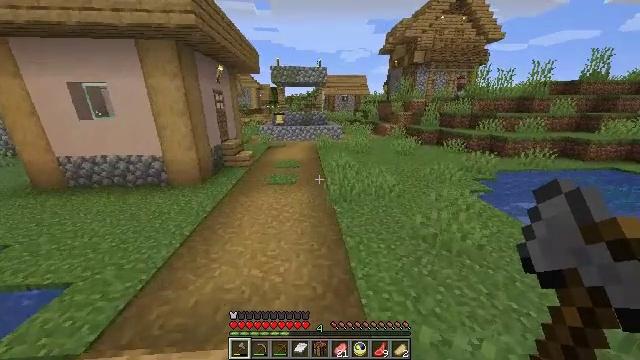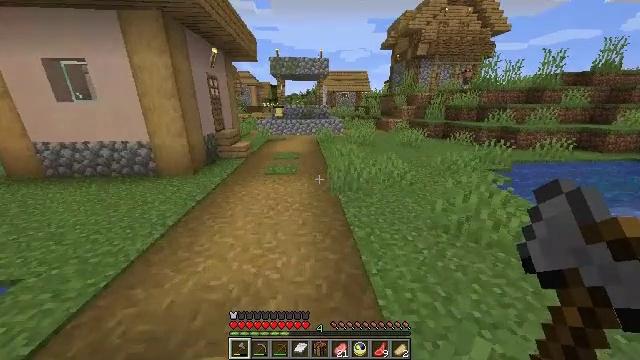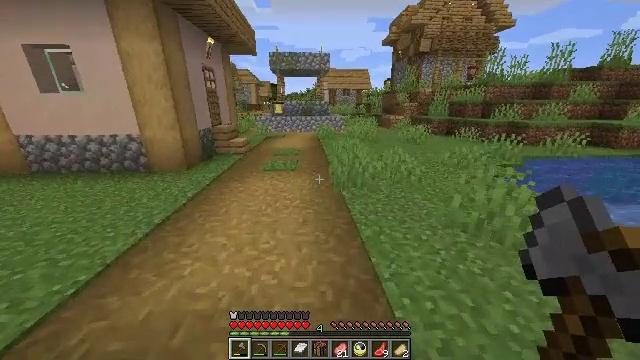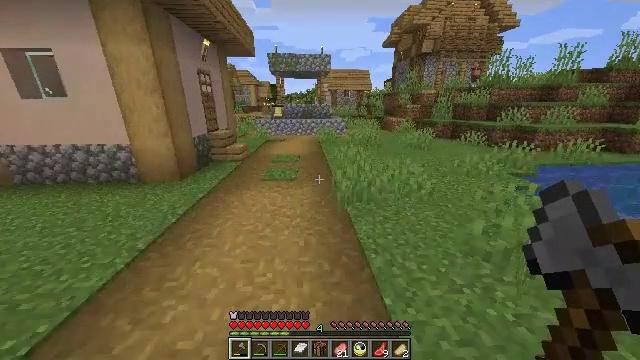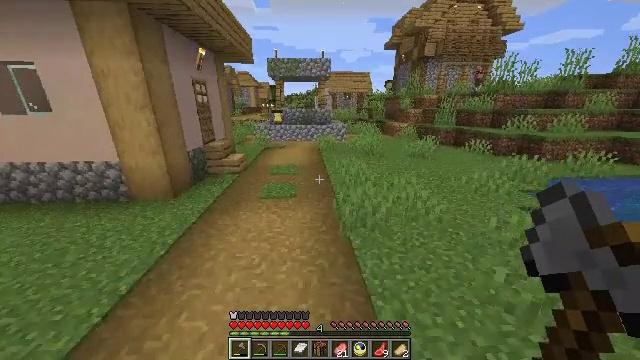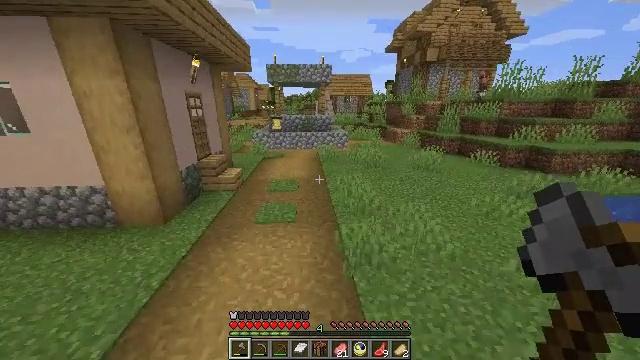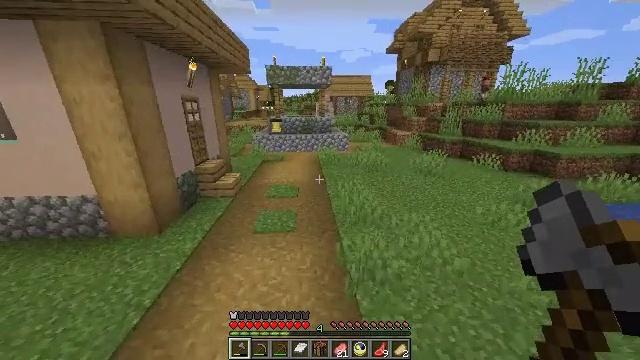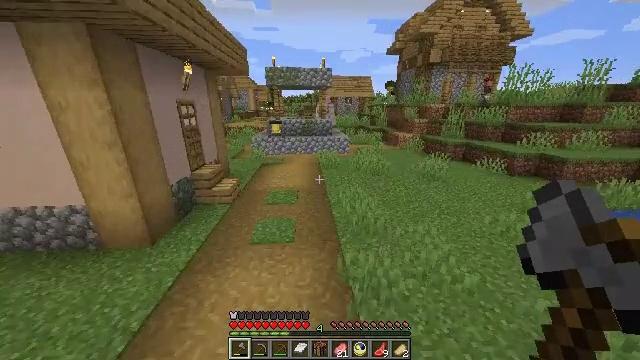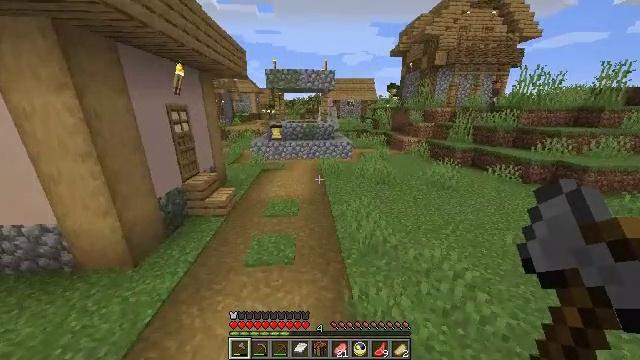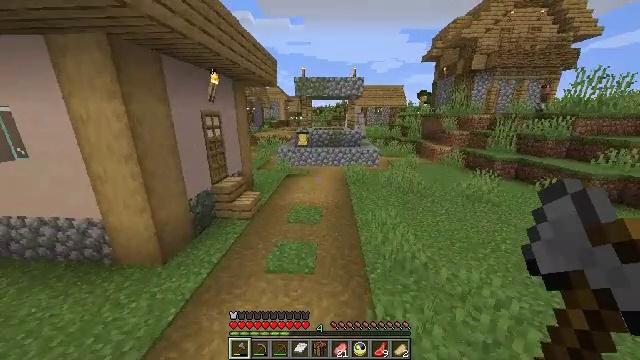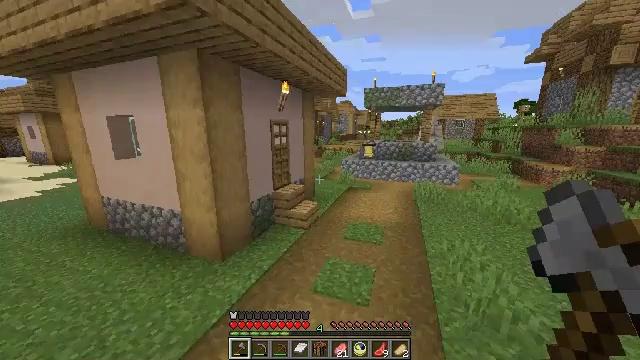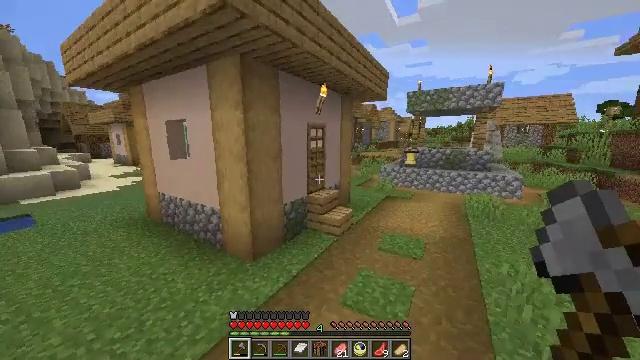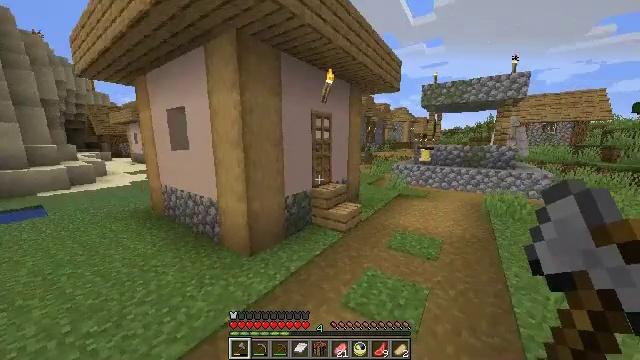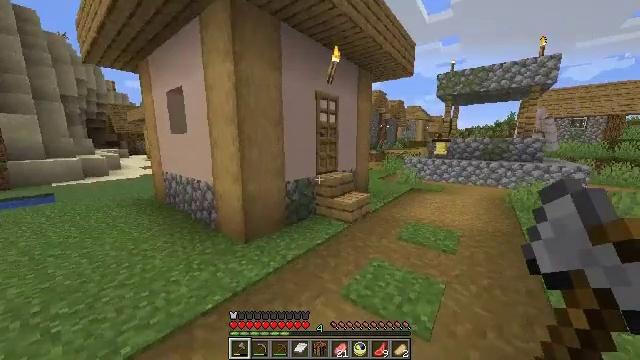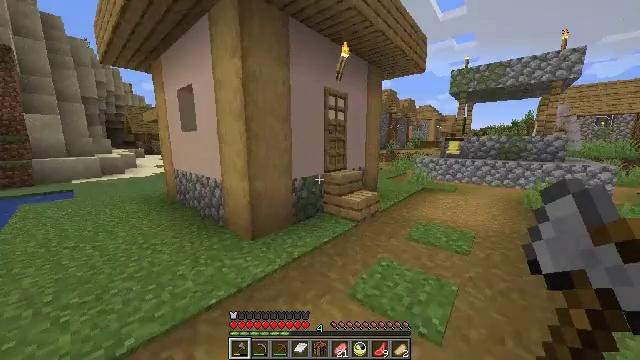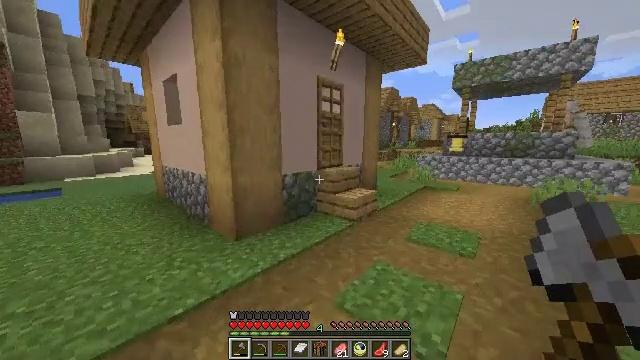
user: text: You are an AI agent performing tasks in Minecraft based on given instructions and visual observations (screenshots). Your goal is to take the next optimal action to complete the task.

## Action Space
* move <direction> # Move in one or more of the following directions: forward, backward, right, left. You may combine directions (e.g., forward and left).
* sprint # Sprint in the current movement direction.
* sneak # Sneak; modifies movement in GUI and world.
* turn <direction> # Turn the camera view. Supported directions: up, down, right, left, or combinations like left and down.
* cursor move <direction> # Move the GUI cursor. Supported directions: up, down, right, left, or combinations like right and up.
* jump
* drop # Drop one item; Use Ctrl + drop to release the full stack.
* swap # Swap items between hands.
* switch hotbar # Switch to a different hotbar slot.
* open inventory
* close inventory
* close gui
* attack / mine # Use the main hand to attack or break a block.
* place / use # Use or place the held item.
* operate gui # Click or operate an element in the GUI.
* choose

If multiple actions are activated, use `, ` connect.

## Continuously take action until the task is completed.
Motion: motion action
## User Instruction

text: Reclaim bookshelf materials.
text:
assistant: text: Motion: move forward, sprint, jump
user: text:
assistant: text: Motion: move forward, sprint, jump
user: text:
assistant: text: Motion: move forward, sprint, jump
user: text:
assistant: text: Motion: move forward, sprint, jump
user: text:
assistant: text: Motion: move forward, sprint, jump
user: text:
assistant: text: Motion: move forward, sprint, jump
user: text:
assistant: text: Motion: move forward, sprint, jump
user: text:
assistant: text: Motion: move forward, sprint, jump
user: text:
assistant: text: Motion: move forward, sprint, turn left and up
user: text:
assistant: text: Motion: move forward, sprint, turn left and up
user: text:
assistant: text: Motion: move forward, sprint, turn left and up
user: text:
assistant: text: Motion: move forward, sprint, turn left
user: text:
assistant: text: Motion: move forward, sprint, turn left
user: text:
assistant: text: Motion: move forward and move right, sprint, turn left
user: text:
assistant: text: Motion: move forward and move right, sprint
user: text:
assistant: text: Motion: move forward and move right, sprint, turn left
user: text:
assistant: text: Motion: move forward and move right, sprint, turn left
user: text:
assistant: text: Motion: move forward and move right, sprint, turn left
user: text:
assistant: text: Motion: move forward and move right, sprint, turn left
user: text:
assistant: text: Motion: move forward and move right, sprint, turn left
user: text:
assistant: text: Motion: move forward and move right, sprint, turn left
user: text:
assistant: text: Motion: move forward and move right, sprint, turn left and up, use / place
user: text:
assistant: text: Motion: move forward, sprint
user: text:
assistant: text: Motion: move forward, sprint
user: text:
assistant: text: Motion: move forward, sprint
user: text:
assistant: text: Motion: move forward
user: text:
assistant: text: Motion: no_op
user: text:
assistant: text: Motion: no_op
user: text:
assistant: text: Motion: no_op
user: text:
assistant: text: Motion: no_op